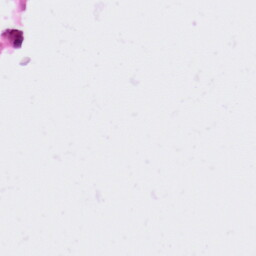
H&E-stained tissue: Colon